Question: I want to get specific colums to show on my C# WPF DataGrid.
I used this code to get selected columns:
'''
using (SqlConnection con = new SqlConnection(ConString))
{
SqlCommand cmd = new SqlCommand("SELECT roll FROM cmt_7th", con);
SqlDataAdapter sda = new SqlDataAdapter(cmd);
DataTable dt = new DataTable("cmt_7th");
sda.Fill(dt);
MydataGrid_roll.ItemsSource = dt.DefaultView;
}
'''
But I want to show only those row which column data is empty .

Left image is output screen short and right image is sql table image on "Like this" link image
I want to get rows 5 to 10 and ignore 1 to 4 row where all columns are not null.
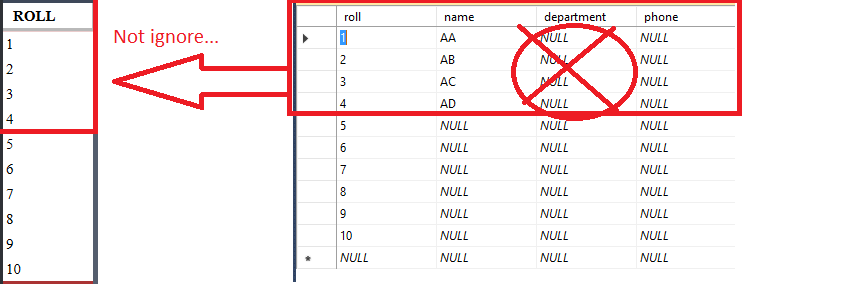
Answer: According to your description, you want to get all row where 'name, department, phone' are 'null'. So, you have to apply condition in your 'sql'. Please check this:
'''
string ConString = ConfigurationManager.ConnectionStrings["MyConnectionString"].ConnectionString;
using (SqlConnection con = new SqlConnection(ConString))
{
SqlCommand cmd = new SqlCommand("SELECT roll FROM cmt_7th WHERE name IS Null And department IS Null And phone IS Null", con);
SqlDataAdapter sda = new SqlDataAdapter(cmd);
DataTable dt = new DataTable("cmt_7th");
sda.Fill(dt);
MydataGrid_roll.ItemsSource = dt.DefaultView;
}
'''
Check this output of the SQL:
<URL>